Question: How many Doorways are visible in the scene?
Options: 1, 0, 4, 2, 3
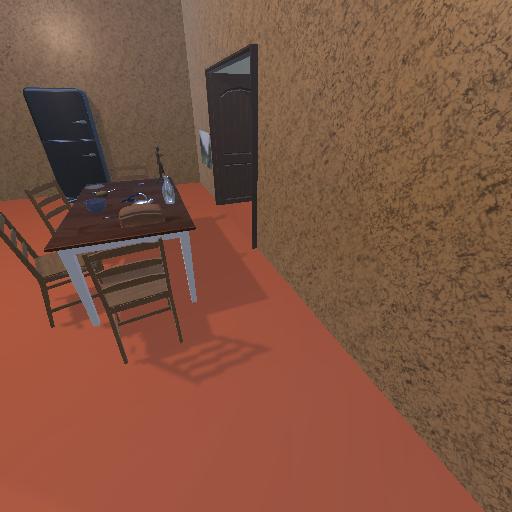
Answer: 1